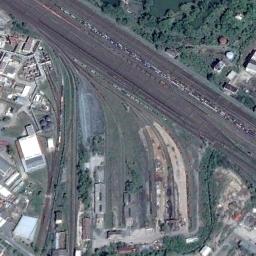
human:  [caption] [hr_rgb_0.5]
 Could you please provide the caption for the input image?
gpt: The railway station is next to some buildings and trees .

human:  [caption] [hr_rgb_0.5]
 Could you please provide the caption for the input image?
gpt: The railway station with some railways is between lots of other buildings and a forest .

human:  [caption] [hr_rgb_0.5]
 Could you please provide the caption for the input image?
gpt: There is a railway station between the city and the woodland .

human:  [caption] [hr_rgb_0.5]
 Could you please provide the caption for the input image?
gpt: There are many buildings of different shapes beside the railway station .

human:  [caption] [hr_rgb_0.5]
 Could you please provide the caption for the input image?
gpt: There are some green trees and meadows beside the railway station .